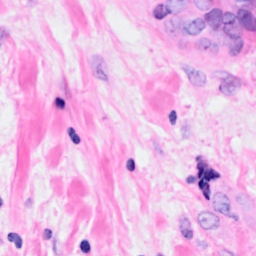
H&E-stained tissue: Breast